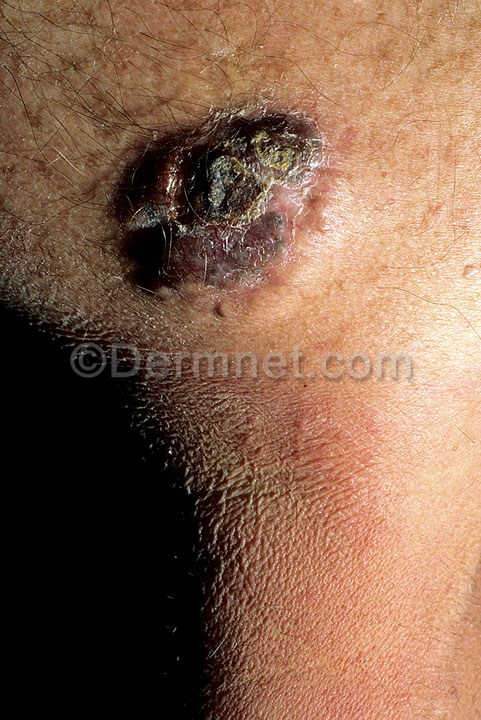
Disease: Actinic Keratosis Basal Cell Carcinoma and other Malignant Lesions